Interaction volume radius: 5 \u00c5
Interaction volume height: 15 \u00c5
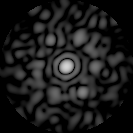
Disorder parameter: 0.8643